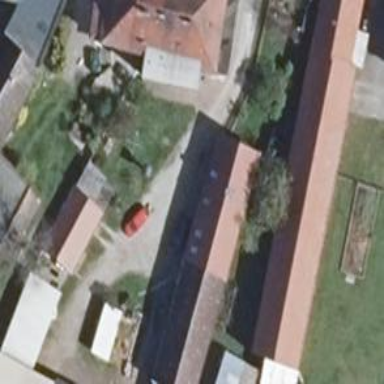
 where the roof is oriented along the structure."